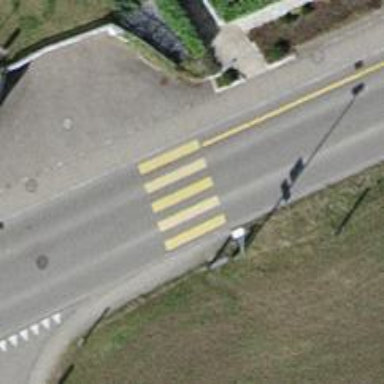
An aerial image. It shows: Tertiary road with asphalt surface and cycle track on the left side.